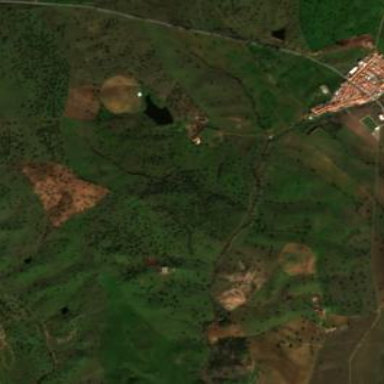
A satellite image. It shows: Dehesa landscape consisting of grassland.